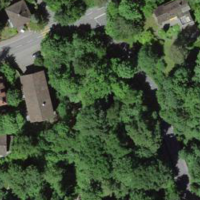
EUNIS habitat code: 41
Species observed at this site:
Asplenium trichomanes
Polygonum aviculare